Field crop: maize
Growth stage: 2
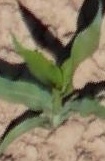
Species: maize